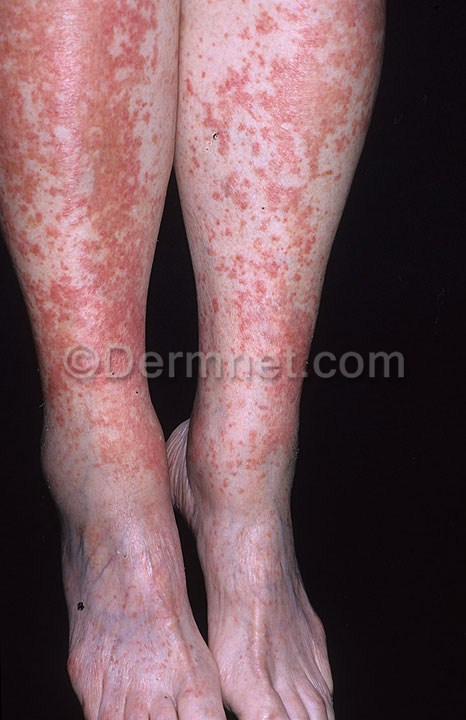
Disease: Vasculitis Photos